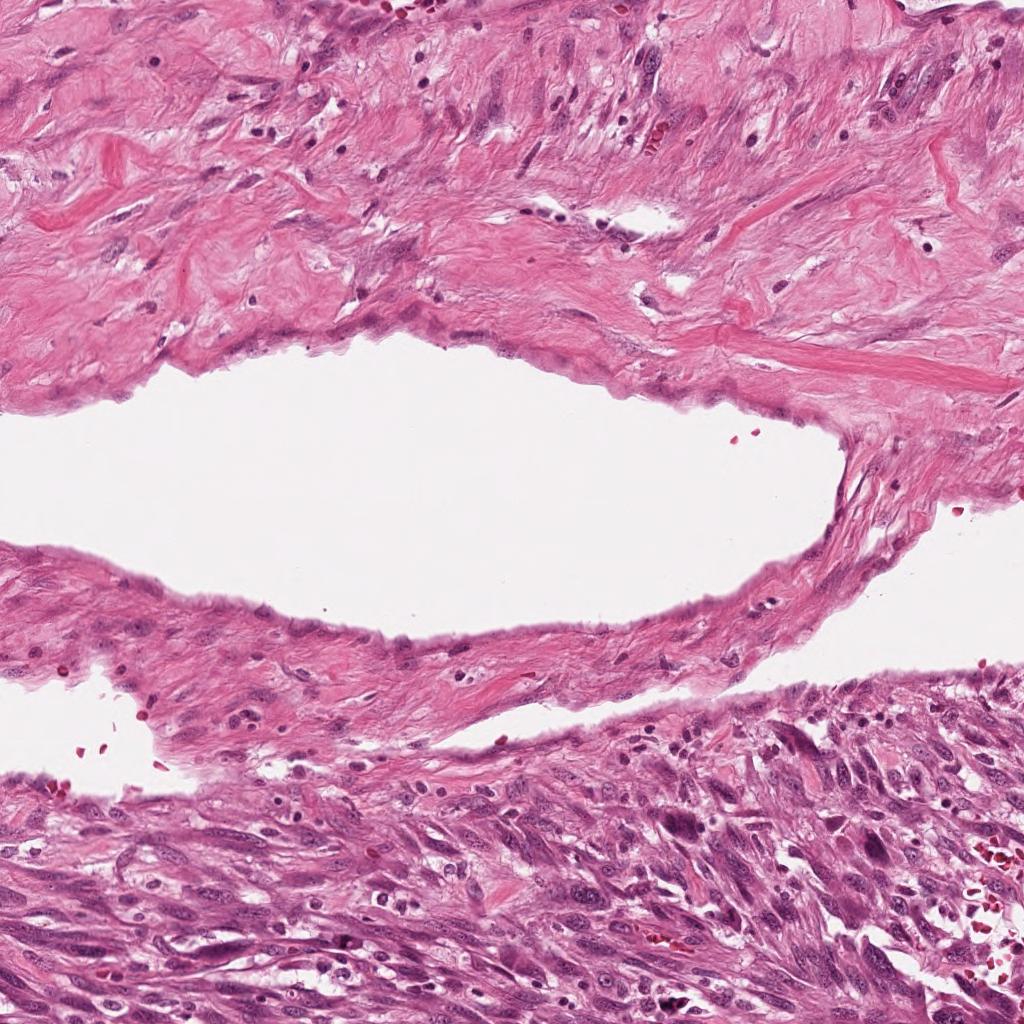
Label: Viable